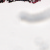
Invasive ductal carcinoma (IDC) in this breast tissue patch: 0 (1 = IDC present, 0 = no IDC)